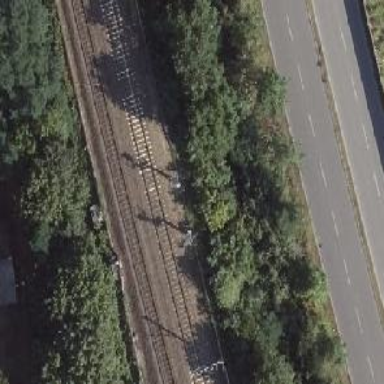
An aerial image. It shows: Railway signal.